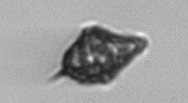
Label: Protoperidinium